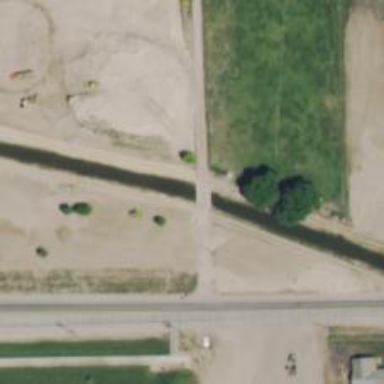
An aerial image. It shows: Culvert tunnel under canal.